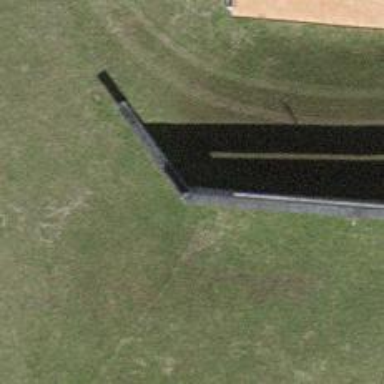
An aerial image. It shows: Wall barrier.